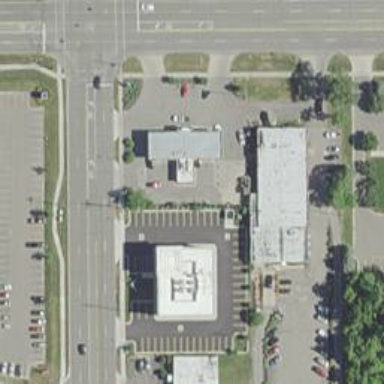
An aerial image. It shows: Convenience shop.